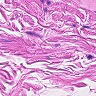
Metastatic tissue present: no